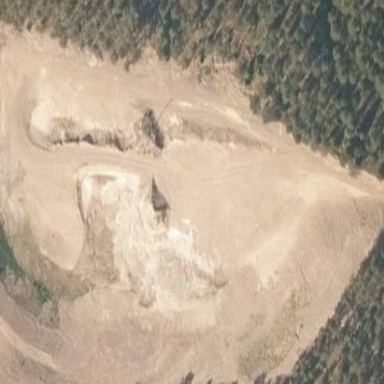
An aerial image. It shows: Quarry area.